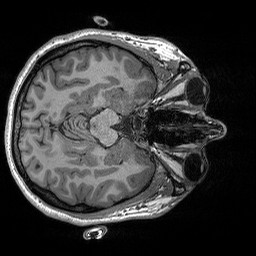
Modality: T1w
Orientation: axial
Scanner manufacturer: siemens
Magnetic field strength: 3 T
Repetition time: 2.3 s
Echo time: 0.00298 s